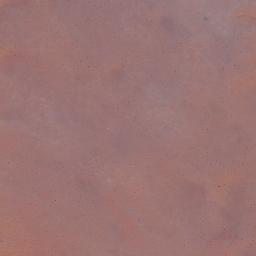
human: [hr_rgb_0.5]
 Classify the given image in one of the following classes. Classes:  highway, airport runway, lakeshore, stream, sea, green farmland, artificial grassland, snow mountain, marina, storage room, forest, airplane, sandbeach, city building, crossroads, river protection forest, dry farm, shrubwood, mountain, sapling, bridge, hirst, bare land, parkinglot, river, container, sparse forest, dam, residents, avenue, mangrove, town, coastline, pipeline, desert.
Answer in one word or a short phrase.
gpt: desert